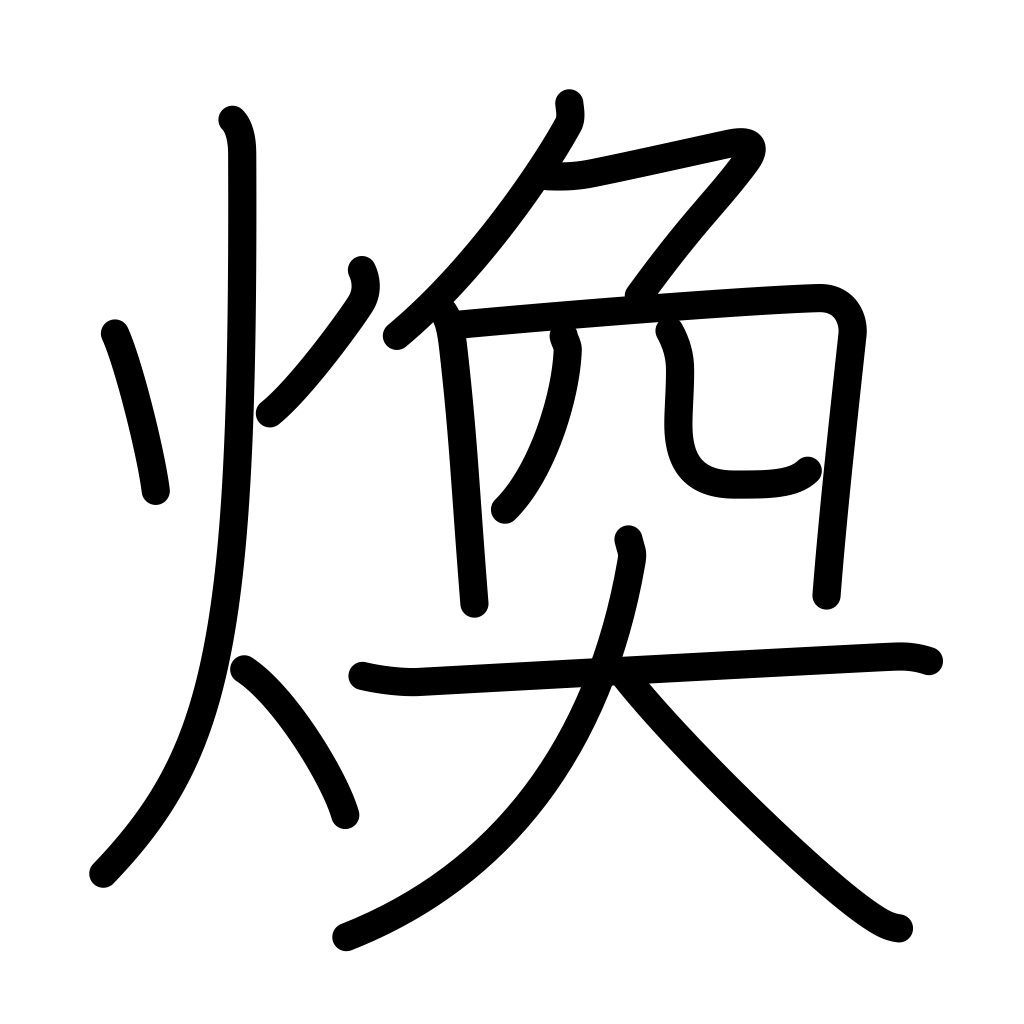
Meaning: shine